Question: I have add to pom.xml of my project repository:
'''
<repository>
<id>java.net</id>
<name>java.net</name>
<url>http://download.java.net/maven/2</url>
</repository>
'''
But when I go to tab dependencies of pom - click add I don't see version jsf-impl 2.0 or more

How to fix it?
Thanks.
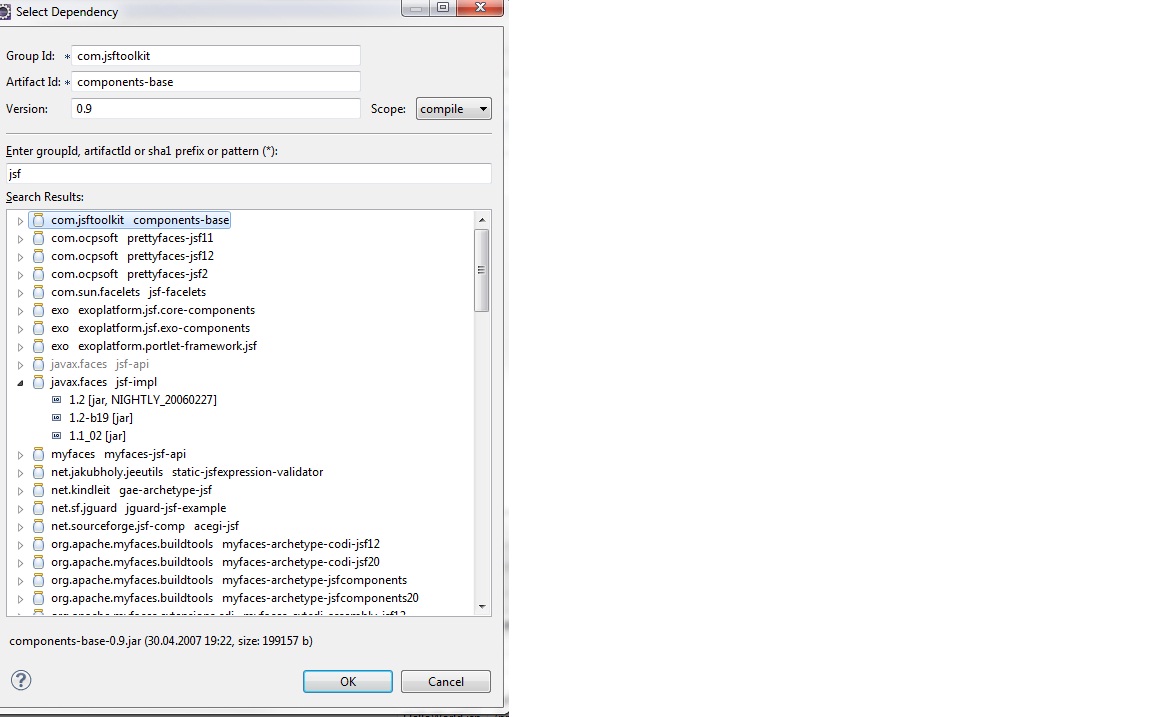
Answer: You can't unless Maven can download the remote index to power the dependency search. Check the Maven console for log details.